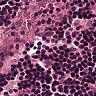
Metastatic tissue present: no